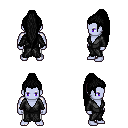
a pixel art fantasy rpg character, male body template, dark elf, purple skin, gray robe, white pants, black extra-long topknot hairstyle, four views (front, back, left, right), 2x2 character sprite sheet, small pixel art, hard edges, no anti-aliasing